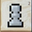
Piece: wP